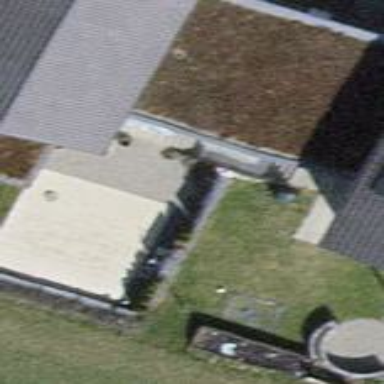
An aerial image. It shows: Garage building.